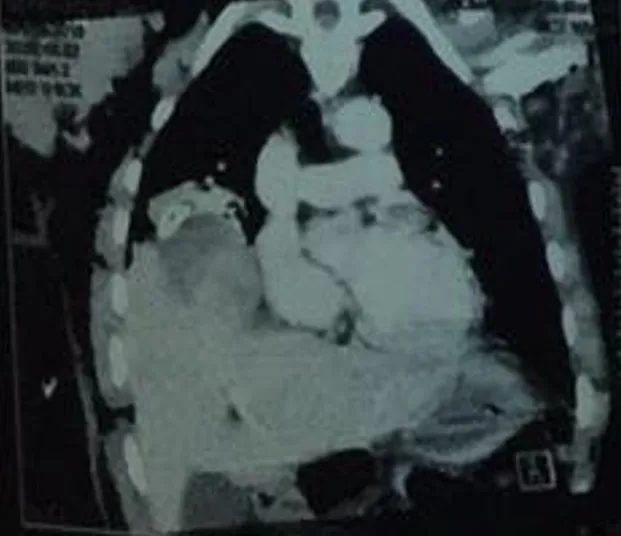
Intraoperative pictures of case 1 showing ruptured diaphragm with herniated liver and the repaired diaphragm.
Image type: radiology (ct)